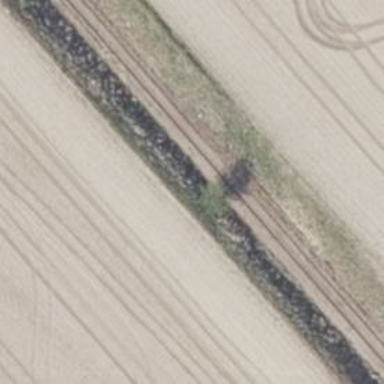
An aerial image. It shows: Preserved railway line with rails.